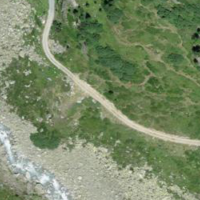
EUNIS habitat code: 26
Species observed at this site:
Arnica montana
Alnus alnobetula
Adenostyles alliariae